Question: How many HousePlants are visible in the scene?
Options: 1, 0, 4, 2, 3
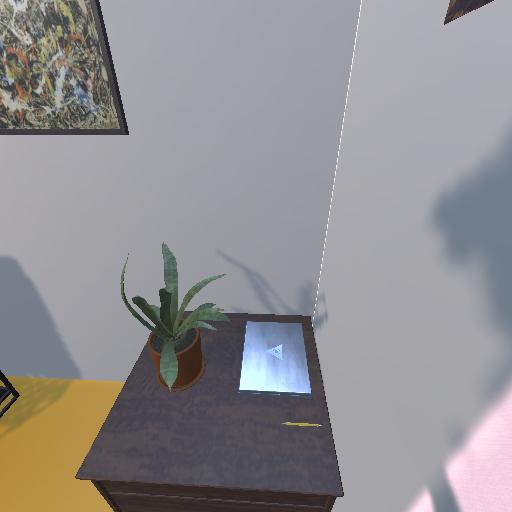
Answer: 1